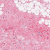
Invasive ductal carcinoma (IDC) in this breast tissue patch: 0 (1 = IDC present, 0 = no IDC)